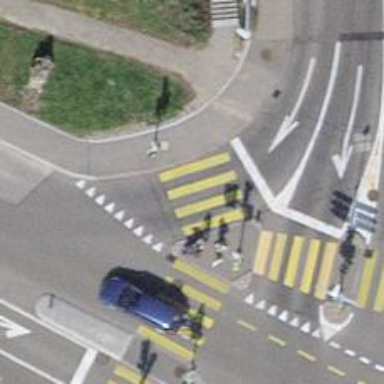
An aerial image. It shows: Road crossing with traffic signals.